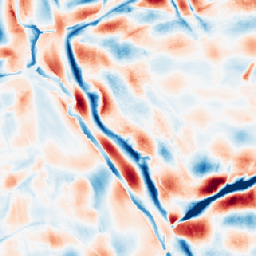
Category: wavelet
Decomposition family: wavelet_dwt
Decomposition parameters: wavelet: db8
level: 5
Upsampling method: area
Upsampling parameters: scale: 8
Upsampling scale: 8